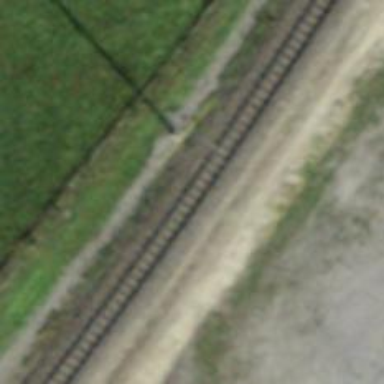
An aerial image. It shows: Narrow-gauge railway with electrified contact line.